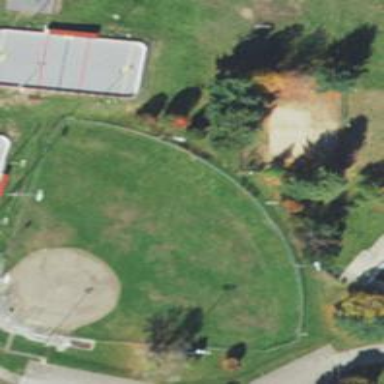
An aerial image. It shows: Baseball pitch for leisure and sports activities.